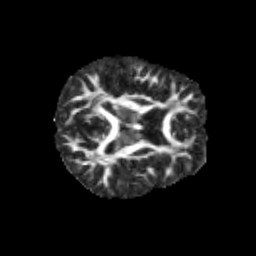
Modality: FA
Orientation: axial
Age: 13
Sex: female
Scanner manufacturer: siemens
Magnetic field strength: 3 T
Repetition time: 3.8 s
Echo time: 0.07 s